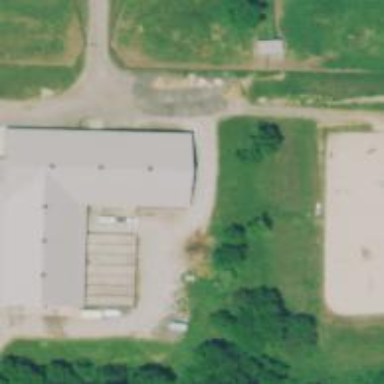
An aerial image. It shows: Building located within horse riding leisure land.